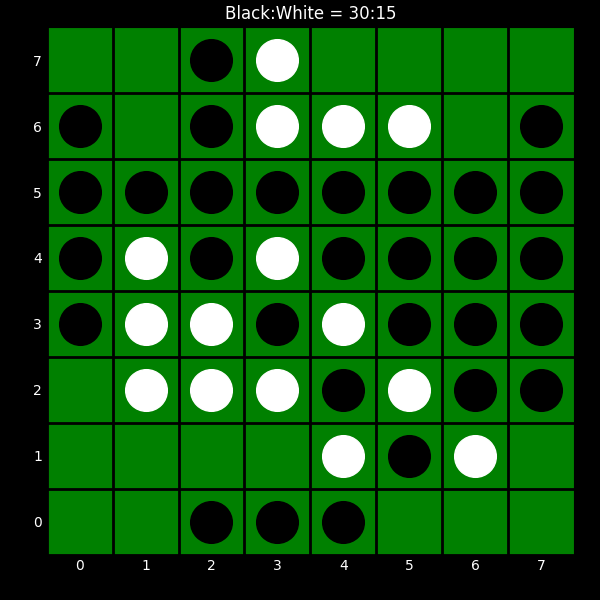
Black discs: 30
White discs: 15